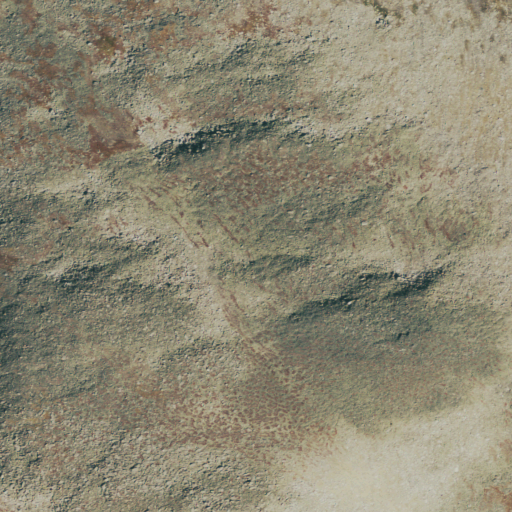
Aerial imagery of plain(s) in Colorado named Bighorn Flats containing grassland, snow, and barren land